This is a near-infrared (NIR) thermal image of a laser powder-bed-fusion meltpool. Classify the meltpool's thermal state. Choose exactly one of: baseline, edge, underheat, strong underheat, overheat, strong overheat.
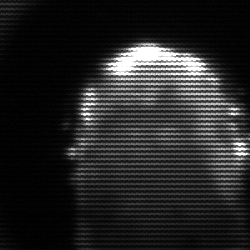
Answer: baseline